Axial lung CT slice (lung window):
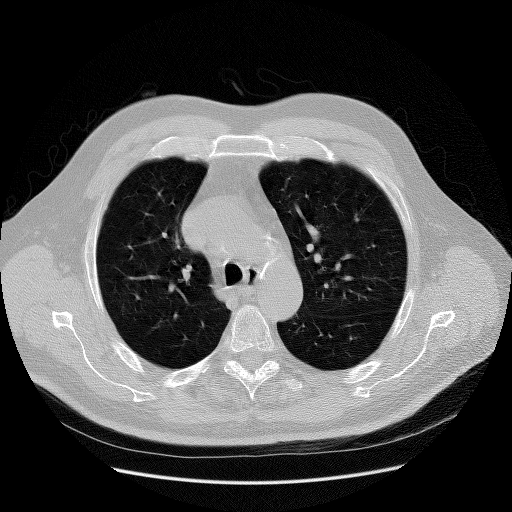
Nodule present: no